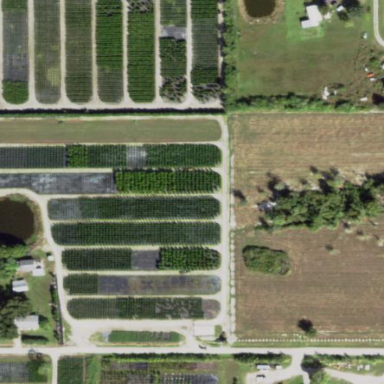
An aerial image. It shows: Plant nursery specializing in trees.